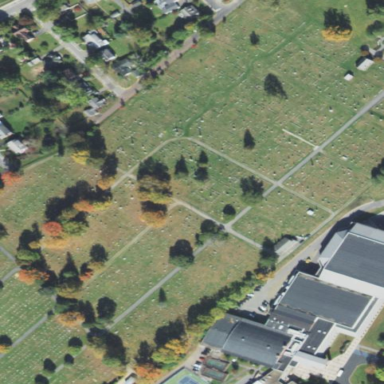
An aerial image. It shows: Cemetery.